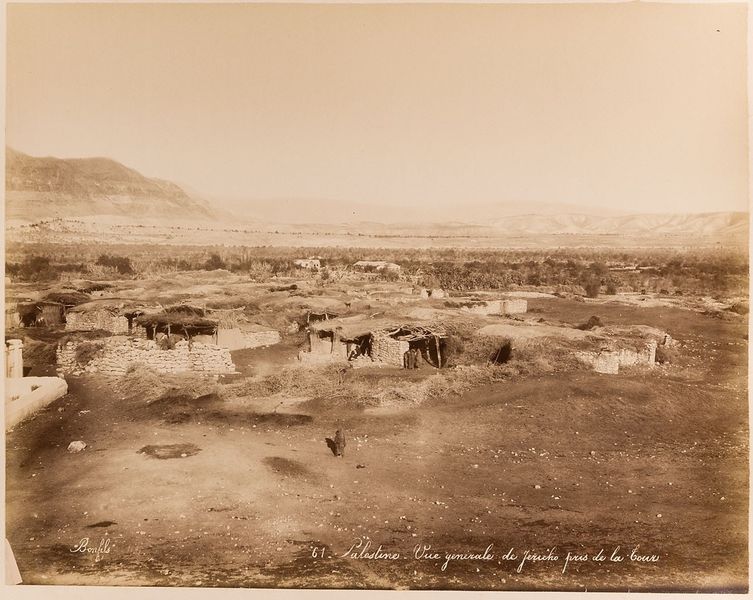
Titel: 61. Palestine. Vue generale de Jéricho pris de la tour
Künstler: Félix Bonfils
Standort: Hamburg
Institution: Museum für Kunst und Gewerbe Hamburg
Schlagwörter: landschaft, stadt, ort, dorf, foto, fotografie, photographie, stadtansicht, photo, karton, anlagen, albumin, landschaftsdarstellung, lichtbild, reisefotografie, schwarzweißpositivverfahren, silbersalzverfahren, schwarzweißfotografie, reisephotographie, albuminpapier